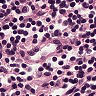
Metastatic tissue present: no